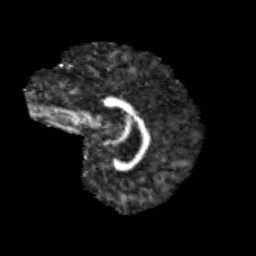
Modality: FA
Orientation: sagittal
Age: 11
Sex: female
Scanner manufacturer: siemens
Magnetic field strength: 3 T
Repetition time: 3.8 s
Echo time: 0.07 s